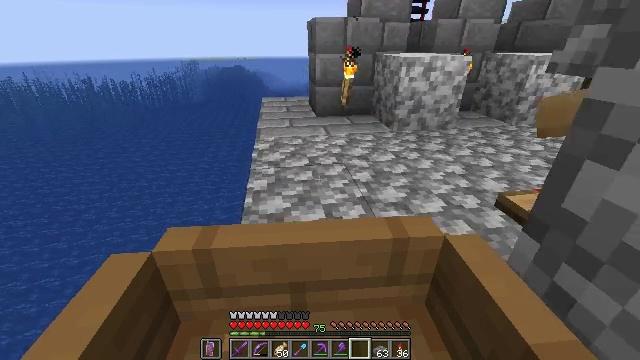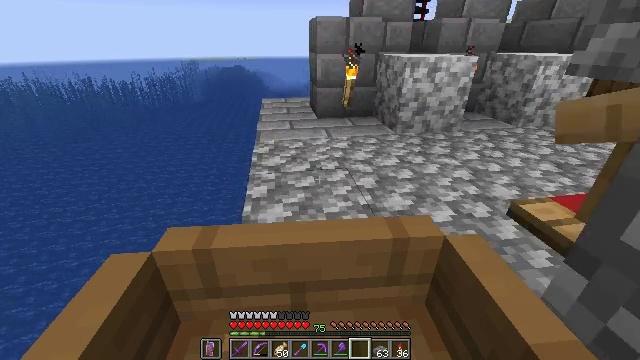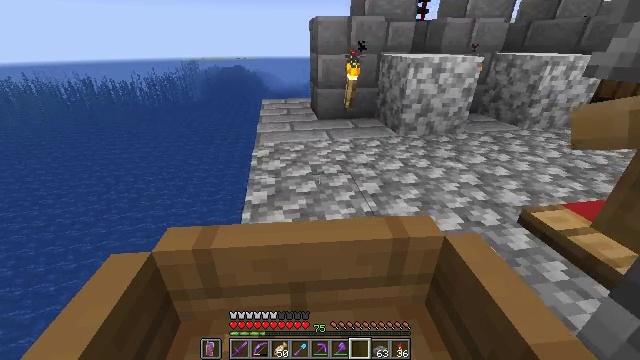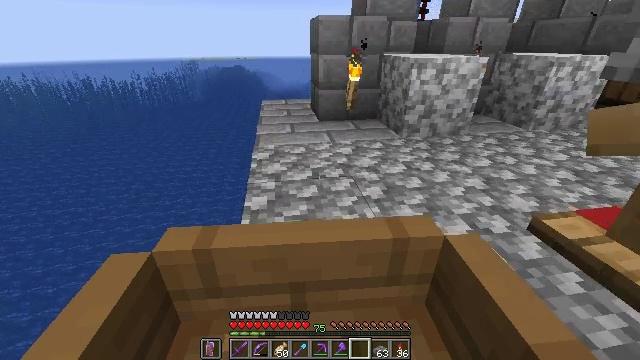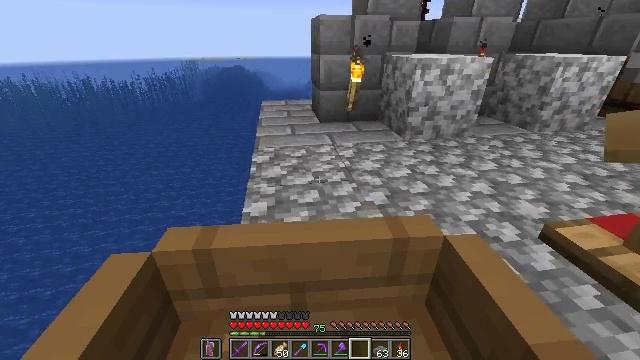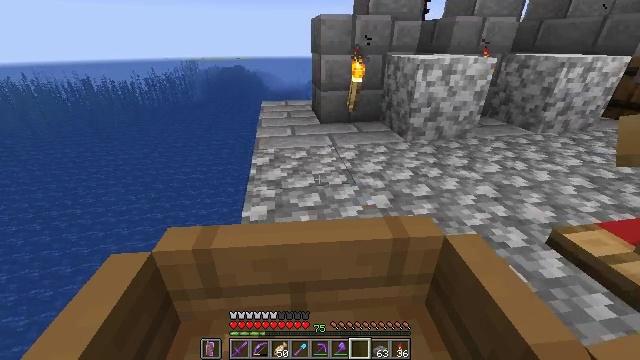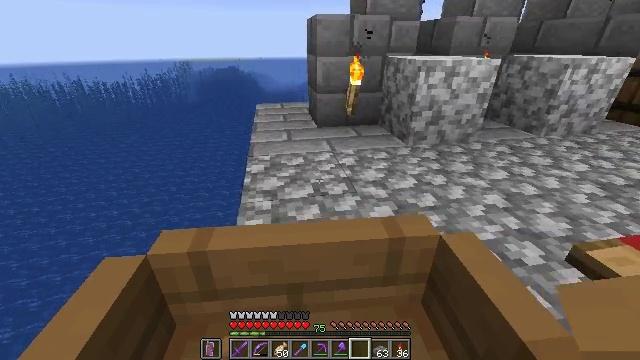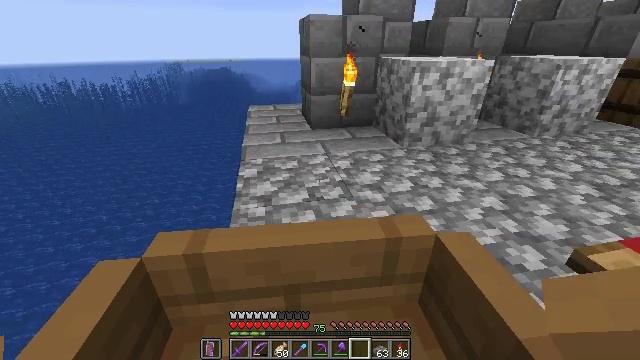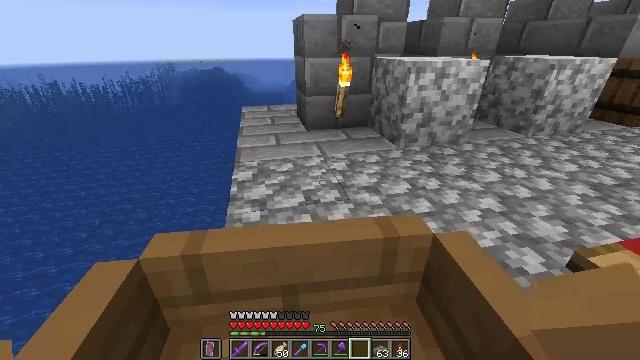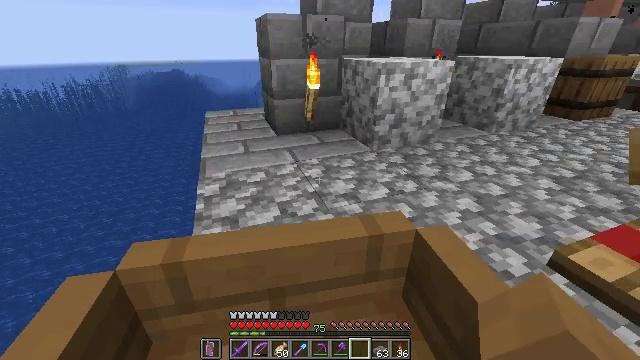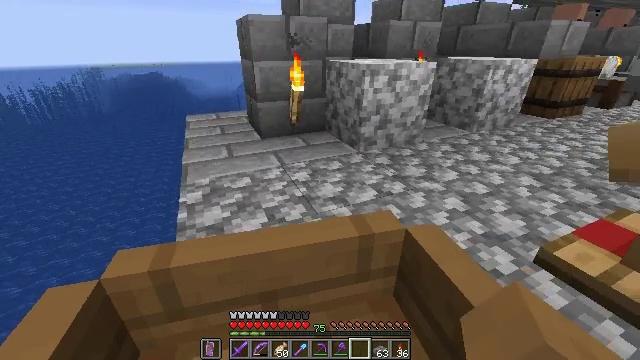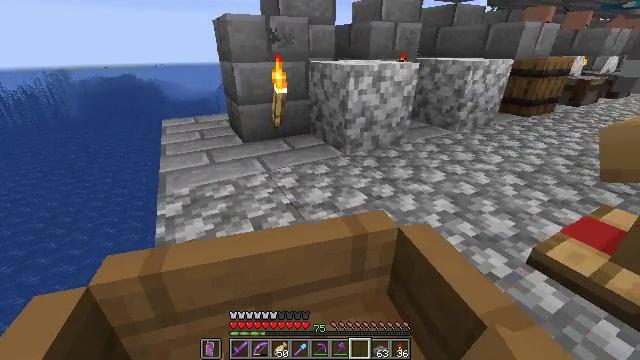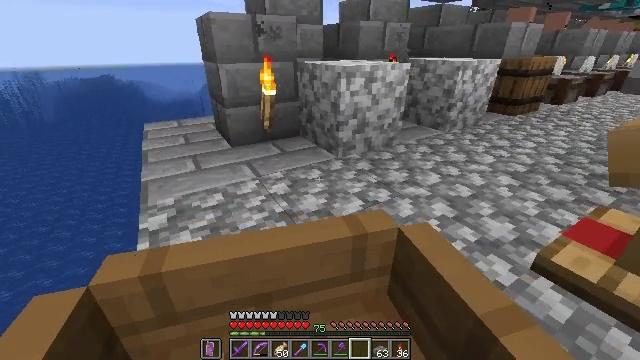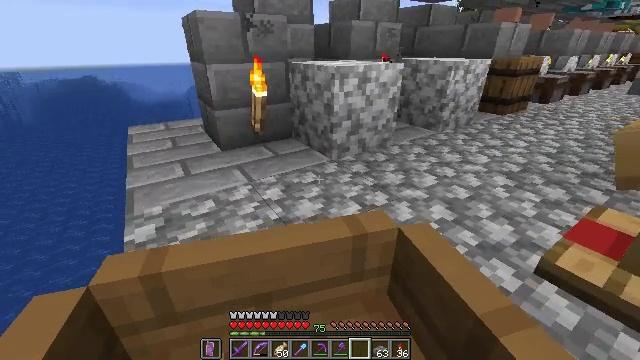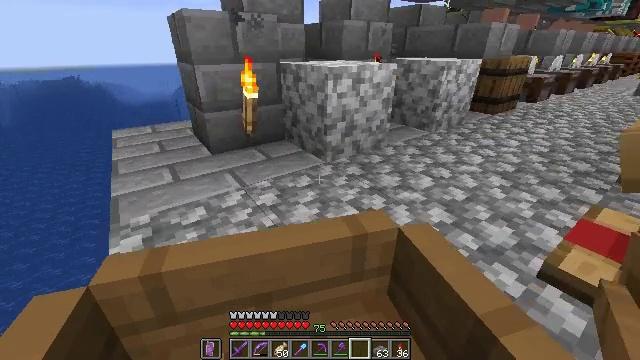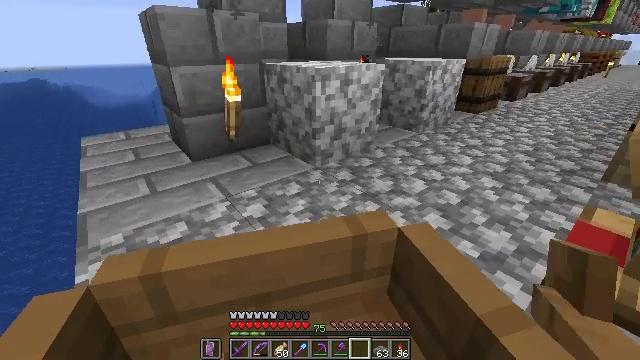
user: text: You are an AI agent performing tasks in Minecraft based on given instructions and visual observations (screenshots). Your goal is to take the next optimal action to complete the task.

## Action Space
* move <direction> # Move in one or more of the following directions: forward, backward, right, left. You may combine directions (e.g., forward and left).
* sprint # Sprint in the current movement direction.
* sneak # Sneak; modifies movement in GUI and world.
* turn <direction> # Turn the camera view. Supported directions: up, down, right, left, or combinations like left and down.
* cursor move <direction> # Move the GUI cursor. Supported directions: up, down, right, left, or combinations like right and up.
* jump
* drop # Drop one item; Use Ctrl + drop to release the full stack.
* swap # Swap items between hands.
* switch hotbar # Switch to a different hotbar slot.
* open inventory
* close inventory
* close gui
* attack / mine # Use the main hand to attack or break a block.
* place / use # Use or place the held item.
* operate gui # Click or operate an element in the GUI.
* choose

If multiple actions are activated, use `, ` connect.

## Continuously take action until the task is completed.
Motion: motion action
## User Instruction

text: Attack the barrel to gather it.
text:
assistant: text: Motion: move forward
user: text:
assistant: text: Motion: move forward
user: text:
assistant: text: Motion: move forward
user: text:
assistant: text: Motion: move forward
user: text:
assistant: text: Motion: move forward
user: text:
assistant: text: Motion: move forward and move right, turn right
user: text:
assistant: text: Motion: move forward and move right
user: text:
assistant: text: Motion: move forward and move right
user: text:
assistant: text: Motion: move forward and move right, turn right
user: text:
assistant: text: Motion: move forward and move right, turn right
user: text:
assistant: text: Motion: move forward and move right, turn right
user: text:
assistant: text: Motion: move forward and move right
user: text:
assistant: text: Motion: move forward and move right
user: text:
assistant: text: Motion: move forward and move right
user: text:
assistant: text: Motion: move forward and move right
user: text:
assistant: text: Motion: move forward and move right
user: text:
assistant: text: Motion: move forward and move right
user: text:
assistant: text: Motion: move forward and move right
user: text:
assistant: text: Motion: move forward and move right
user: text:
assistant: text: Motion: move forward and move right
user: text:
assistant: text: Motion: move forward and move right
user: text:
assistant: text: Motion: move forward and move right
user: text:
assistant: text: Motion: move forward and move right
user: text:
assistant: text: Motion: move forward and move right
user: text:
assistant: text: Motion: move forward and move right
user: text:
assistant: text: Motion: move forward and move right, turn left
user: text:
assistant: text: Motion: move forward and move right
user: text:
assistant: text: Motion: move forward and move right, turn left
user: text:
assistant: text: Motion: move forward
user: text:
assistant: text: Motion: move forward